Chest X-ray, PA view. Patient: 69 years old, sex M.
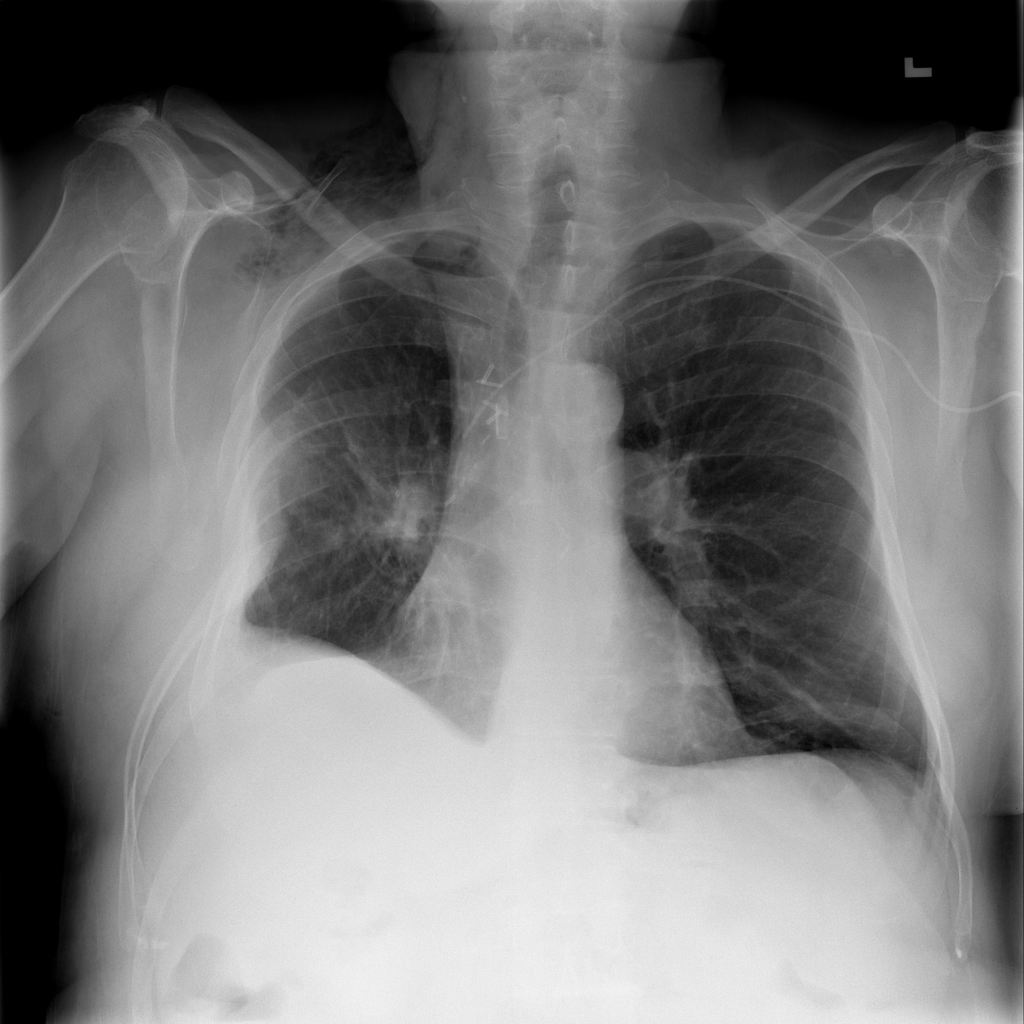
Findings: Emphysema, Pleural_Thickening